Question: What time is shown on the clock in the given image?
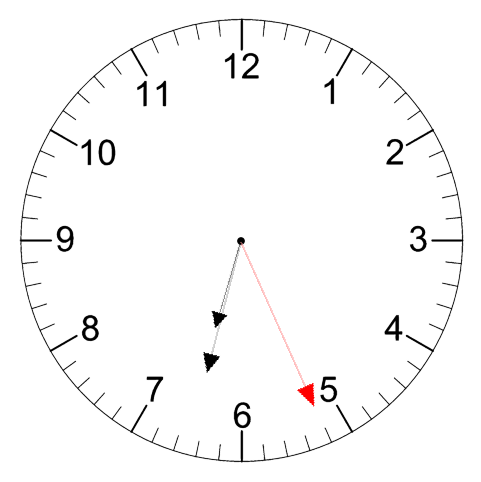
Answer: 06:32:26